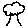
Label: tree